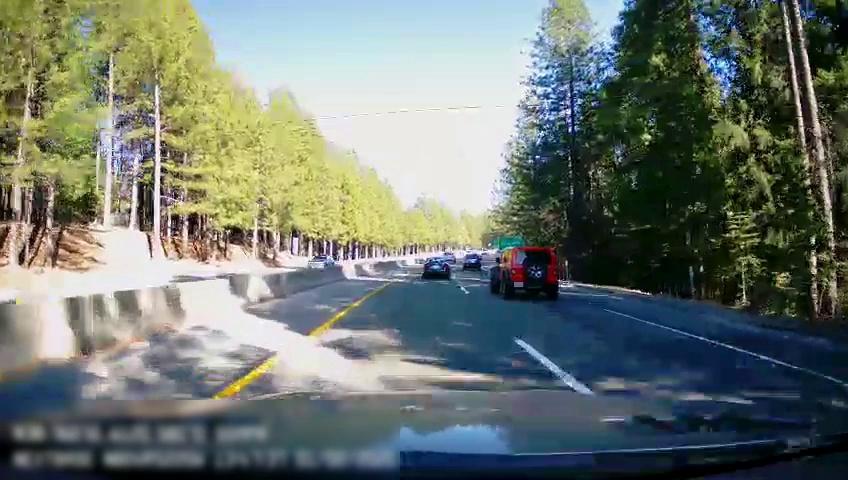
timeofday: Day
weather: Sunny
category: Drivable Space
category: Drivable Space
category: Vehicles | SUV
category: Vehicles | SUV
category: Vehicles | Car
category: Vehicles | Car
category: Vehicles | Car
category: Lanes | Current Lane
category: Lanes | Current Lane
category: Lanes | Alternate Lane
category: Traffic | Signs